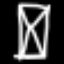
Label: hourglass